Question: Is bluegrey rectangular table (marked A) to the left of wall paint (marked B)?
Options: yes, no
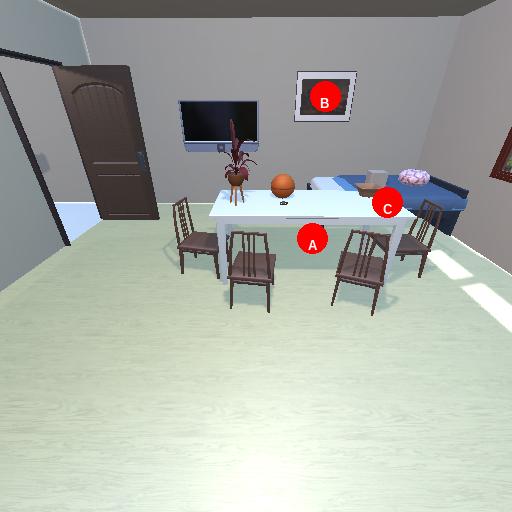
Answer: yes